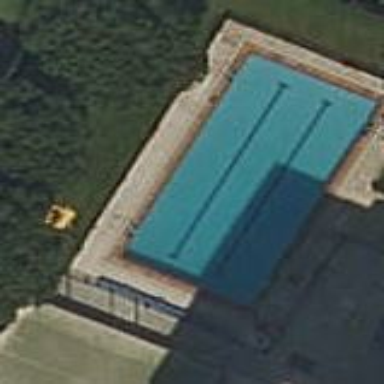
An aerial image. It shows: Swimming pool located in leisure land.